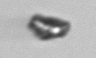
Label: detritus_transparent